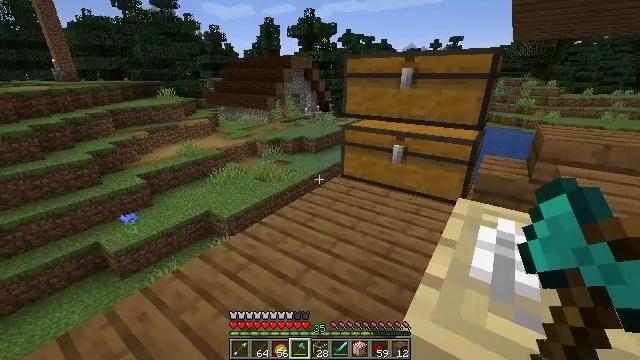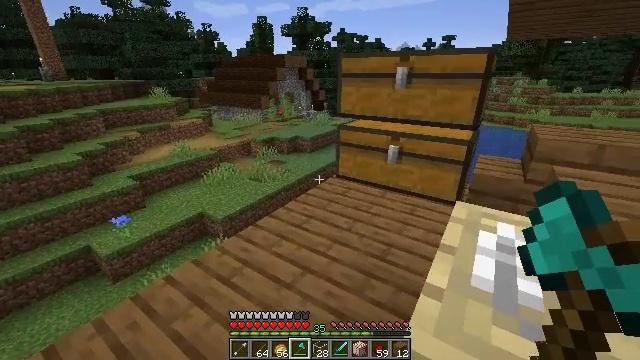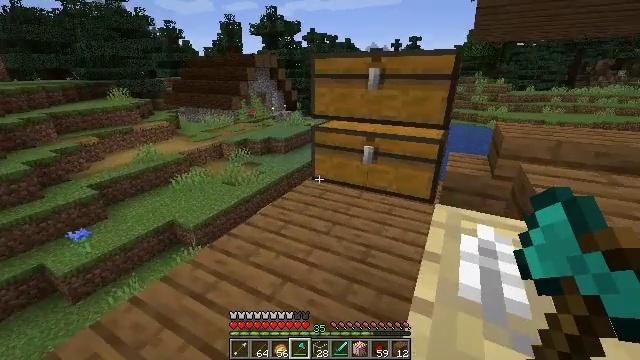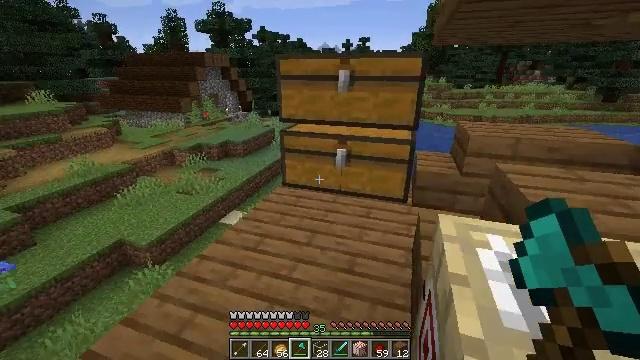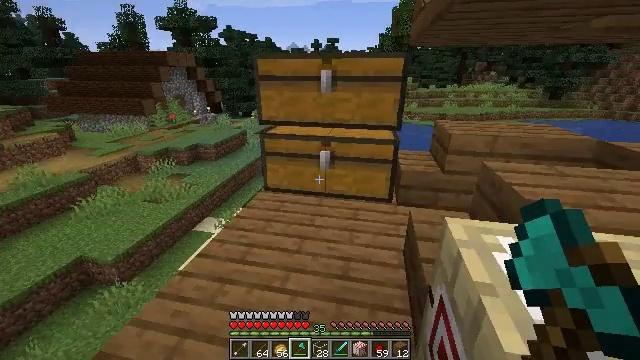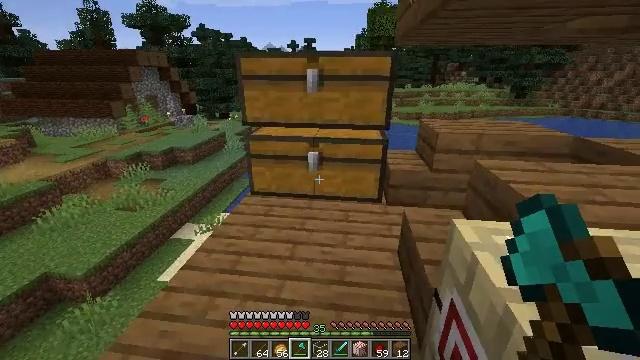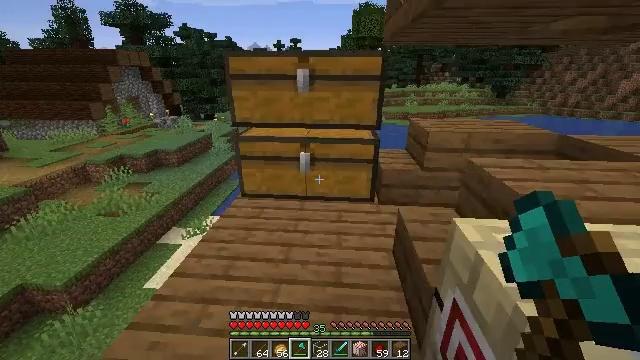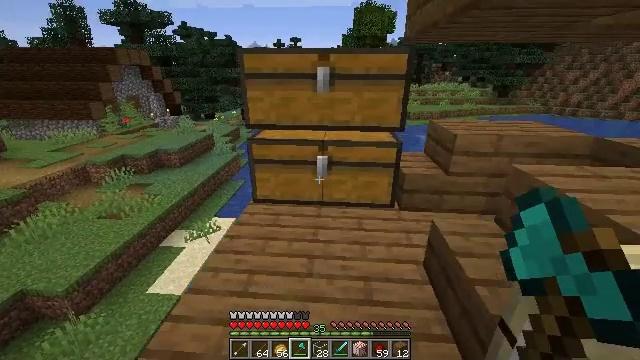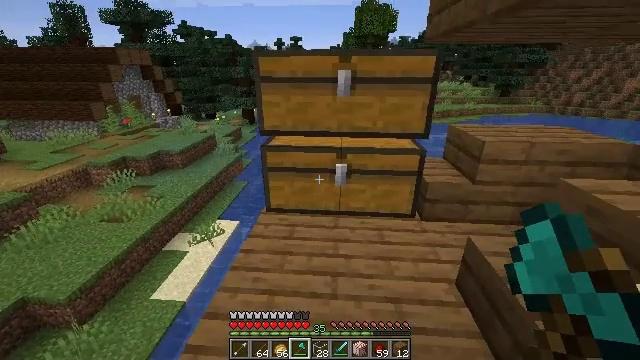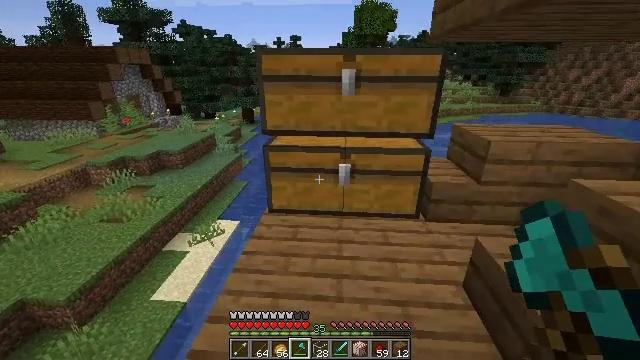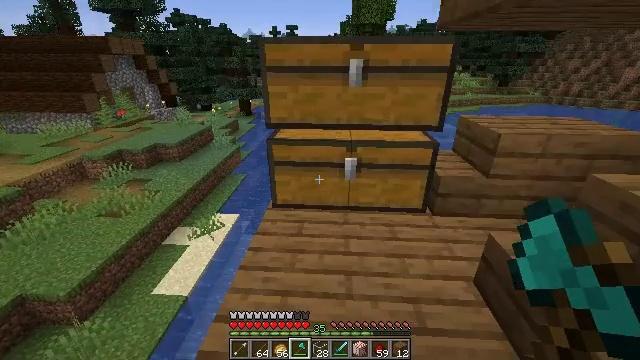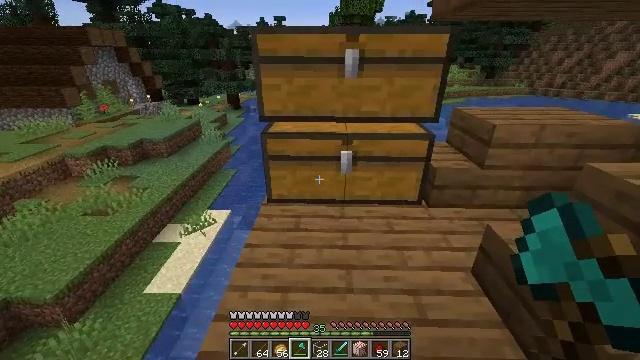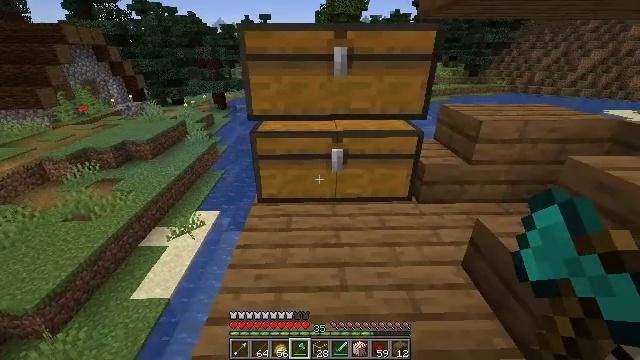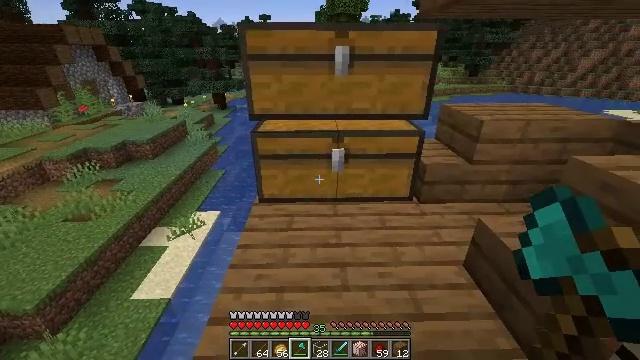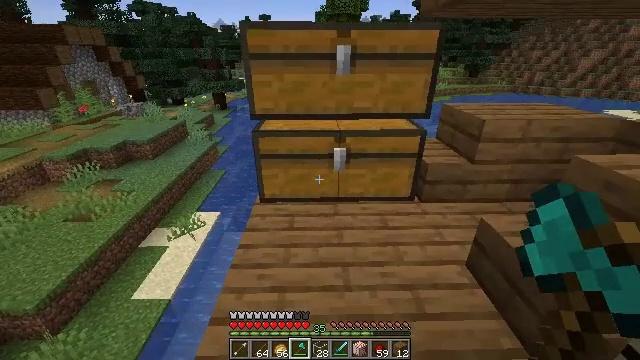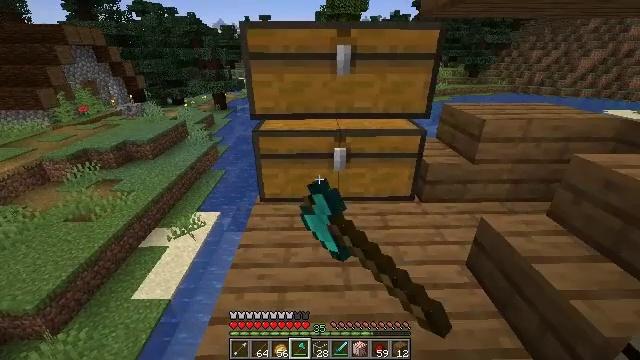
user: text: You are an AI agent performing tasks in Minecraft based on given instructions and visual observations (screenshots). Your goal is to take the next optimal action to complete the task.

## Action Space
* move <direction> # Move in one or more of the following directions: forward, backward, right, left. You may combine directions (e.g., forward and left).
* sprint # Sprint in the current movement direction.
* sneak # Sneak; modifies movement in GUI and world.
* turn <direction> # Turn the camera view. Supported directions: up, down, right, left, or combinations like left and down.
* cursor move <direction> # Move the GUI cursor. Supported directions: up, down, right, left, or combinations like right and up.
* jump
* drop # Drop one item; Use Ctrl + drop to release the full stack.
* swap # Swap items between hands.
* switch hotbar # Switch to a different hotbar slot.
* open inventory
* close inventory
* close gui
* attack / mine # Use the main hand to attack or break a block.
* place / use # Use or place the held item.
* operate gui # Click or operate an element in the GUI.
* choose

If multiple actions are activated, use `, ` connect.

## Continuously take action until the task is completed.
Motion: motion action
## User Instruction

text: Create a crossbow with gathered materials.
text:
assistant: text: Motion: move forward, turn right
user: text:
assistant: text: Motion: move forward and move left, turn right
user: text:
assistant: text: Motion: move forward and move left, turn right
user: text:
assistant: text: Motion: move forward and move left, turn right
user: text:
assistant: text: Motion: move forward and move left, turn right
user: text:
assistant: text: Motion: move forward and move left, turn right
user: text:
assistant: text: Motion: move forward and move left
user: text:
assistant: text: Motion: move forward and move left
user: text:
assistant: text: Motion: no_op
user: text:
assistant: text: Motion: turn down
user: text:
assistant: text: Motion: turn right and down
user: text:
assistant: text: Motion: turn right
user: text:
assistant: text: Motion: no_op
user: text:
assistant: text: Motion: use / place
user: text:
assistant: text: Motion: use / place
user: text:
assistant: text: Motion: use / place
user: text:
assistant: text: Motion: use / place
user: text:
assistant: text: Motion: no_op
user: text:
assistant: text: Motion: cursor move right, open gui
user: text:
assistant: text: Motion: no_op
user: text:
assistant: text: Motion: cursor move right
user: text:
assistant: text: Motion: cursor move right and down
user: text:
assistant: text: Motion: cursor move right and down
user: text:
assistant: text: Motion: sneak
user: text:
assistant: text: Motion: sneak, cursor move down
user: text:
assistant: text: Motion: sneak, cursor move down
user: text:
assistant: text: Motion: sneak
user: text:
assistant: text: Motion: sneak
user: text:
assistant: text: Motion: sneak
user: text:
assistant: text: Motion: sneak